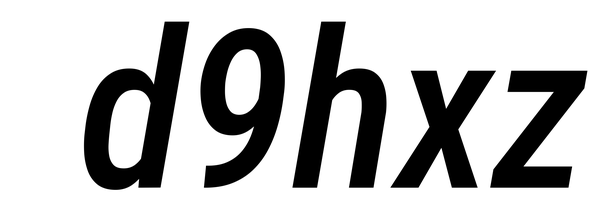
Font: Roboto-Italic_Condensed_Medium_Italic